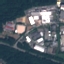
Label: Industrial